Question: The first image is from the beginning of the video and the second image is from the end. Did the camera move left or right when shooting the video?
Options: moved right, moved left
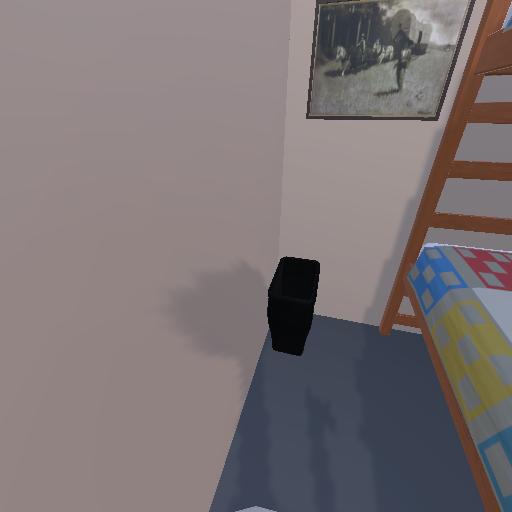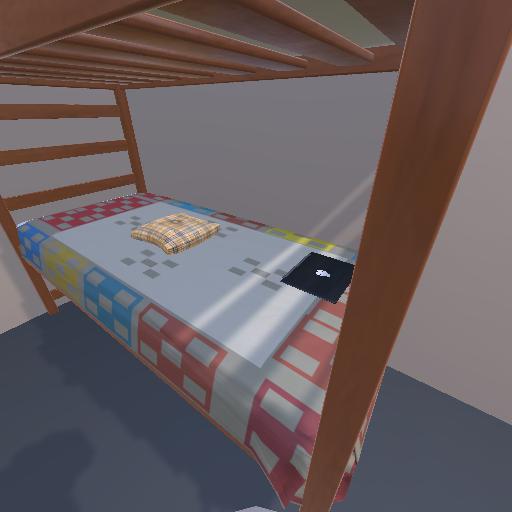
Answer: moved right